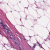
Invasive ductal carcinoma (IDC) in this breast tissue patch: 1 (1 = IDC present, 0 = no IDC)